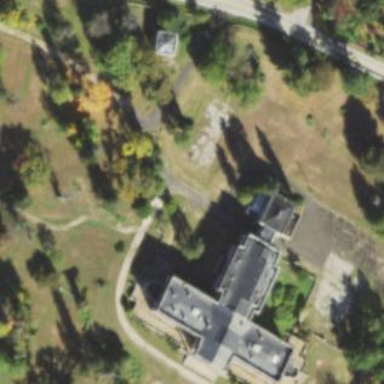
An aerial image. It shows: Historic manor building.